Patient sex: M
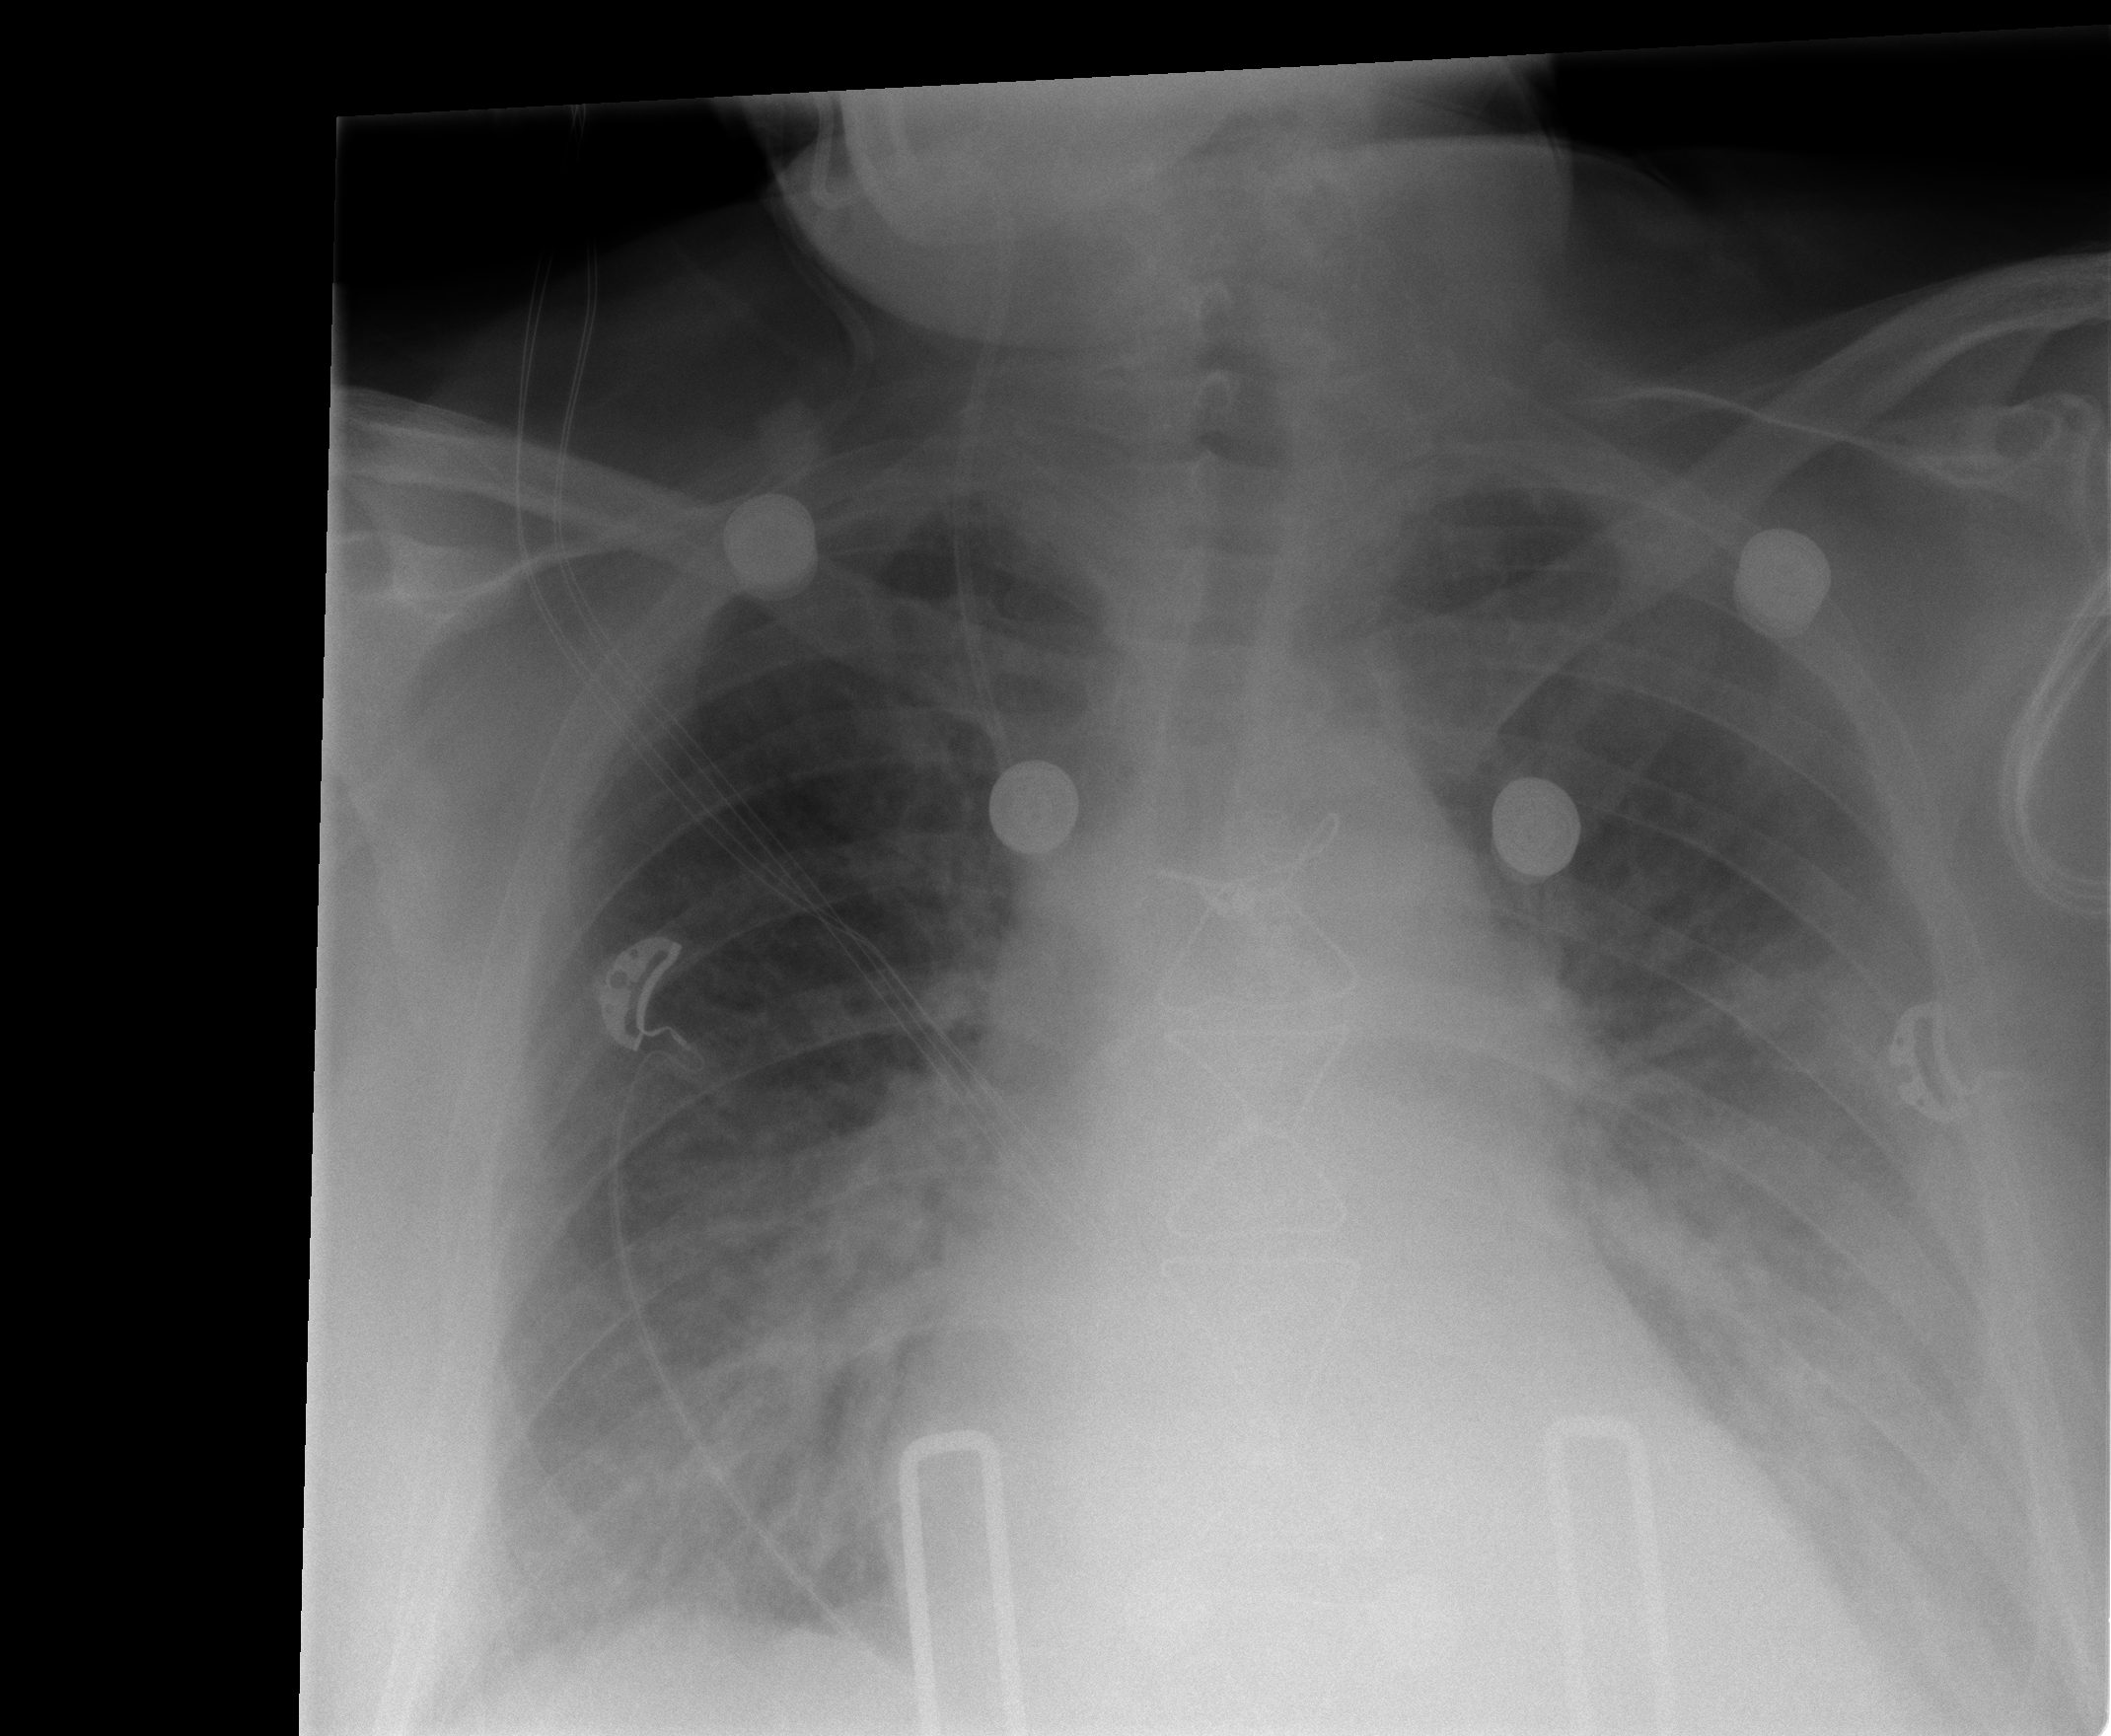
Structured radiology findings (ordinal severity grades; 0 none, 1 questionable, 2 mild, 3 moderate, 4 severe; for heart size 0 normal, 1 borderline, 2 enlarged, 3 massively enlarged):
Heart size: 2
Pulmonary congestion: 3
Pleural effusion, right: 2
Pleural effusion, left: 3
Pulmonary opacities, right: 2
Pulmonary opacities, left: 2
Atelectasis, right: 2
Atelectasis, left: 2